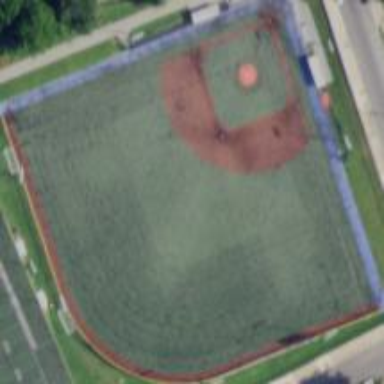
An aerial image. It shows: Baseball pitch for leisure land activities.